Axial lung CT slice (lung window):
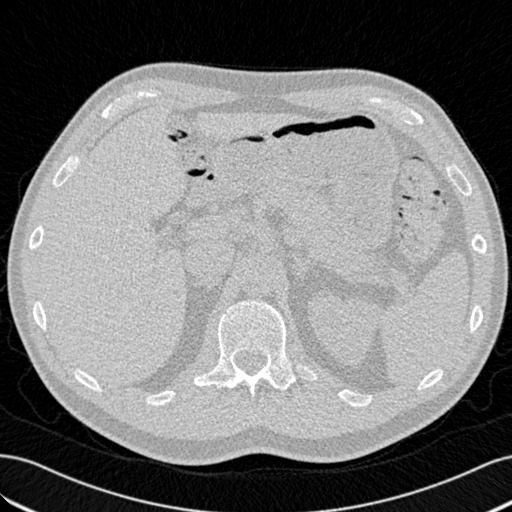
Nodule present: no